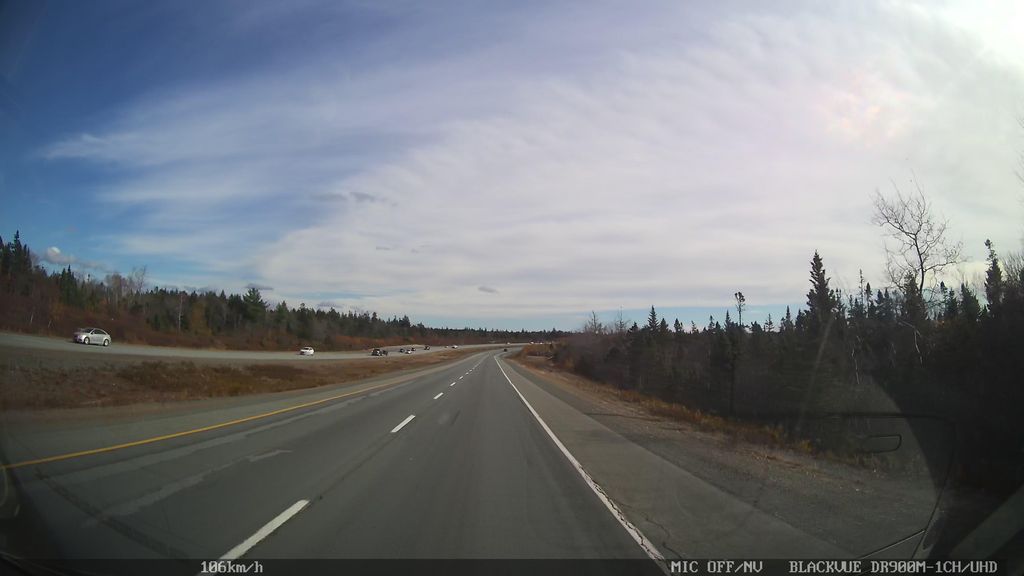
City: halifax